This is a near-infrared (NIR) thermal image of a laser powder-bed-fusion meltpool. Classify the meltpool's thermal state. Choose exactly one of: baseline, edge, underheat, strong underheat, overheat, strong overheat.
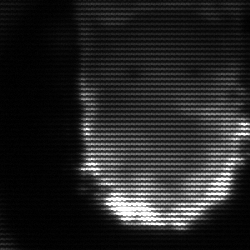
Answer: baseline